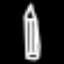
Label: pencil